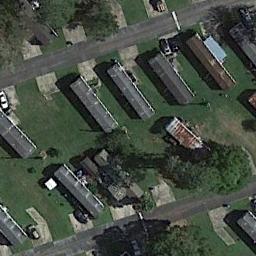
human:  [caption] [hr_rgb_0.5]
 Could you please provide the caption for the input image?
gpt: The mobile home park is on the grass next to the road .

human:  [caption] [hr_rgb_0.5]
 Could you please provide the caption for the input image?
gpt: There are many buildings in the mobile home park .

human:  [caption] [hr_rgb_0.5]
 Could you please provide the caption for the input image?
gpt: The mobile home park has some mobile homes and trees on the grass .

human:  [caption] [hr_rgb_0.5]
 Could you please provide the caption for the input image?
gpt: There are nine mobile homes here .

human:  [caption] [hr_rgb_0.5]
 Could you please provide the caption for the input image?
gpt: There are some black buildings on a green lawn in the mobile home park .